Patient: sex M, age 58
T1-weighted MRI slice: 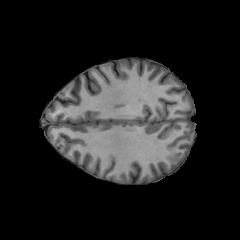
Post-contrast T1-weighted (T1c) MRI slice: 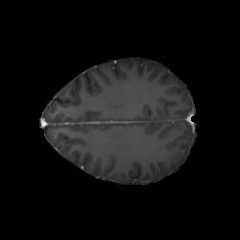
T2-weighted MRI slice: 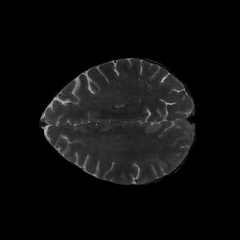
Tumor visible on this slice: no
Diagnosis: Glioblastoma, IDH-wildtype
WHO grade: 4